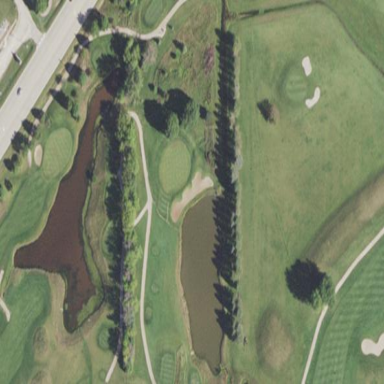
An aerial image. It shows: Water hazard on golf course. The hazard is natural water feature.